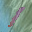
Label: 1